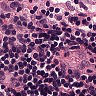
Metastatic tissue present: no